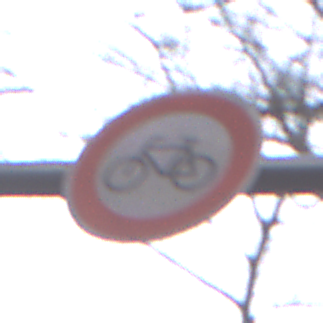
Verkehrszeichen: VerbotRadverkehr
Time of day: MorningAfternoon
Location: Outdoor (Nature)
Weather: Overcast
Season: Autumn
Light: Natural